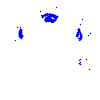
Particle: kaon